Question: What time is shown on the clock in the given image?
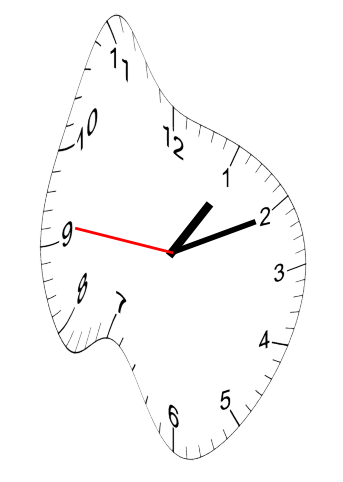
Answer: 01:10:46